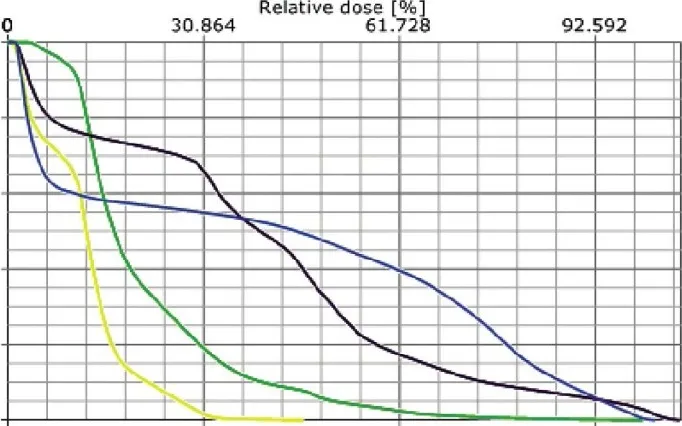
DVH of Cumulative IMRT treatment plans. Line colors as follows: Orange - Spinal Cord, Pink - Heart, Yellow - Total Lung, Green - Right Lung, Blue - Left Lung.
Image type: chart (chart)